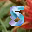
Label: 5